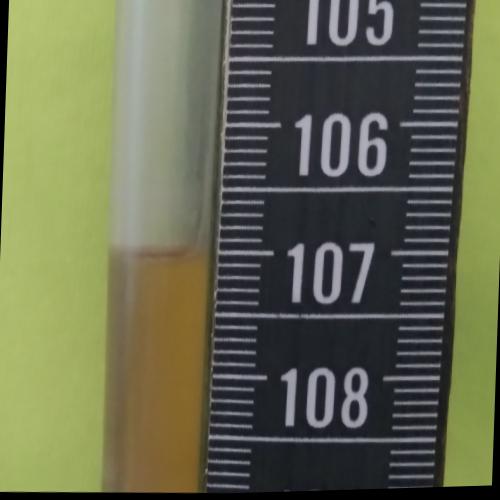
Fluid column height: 107.0 cm